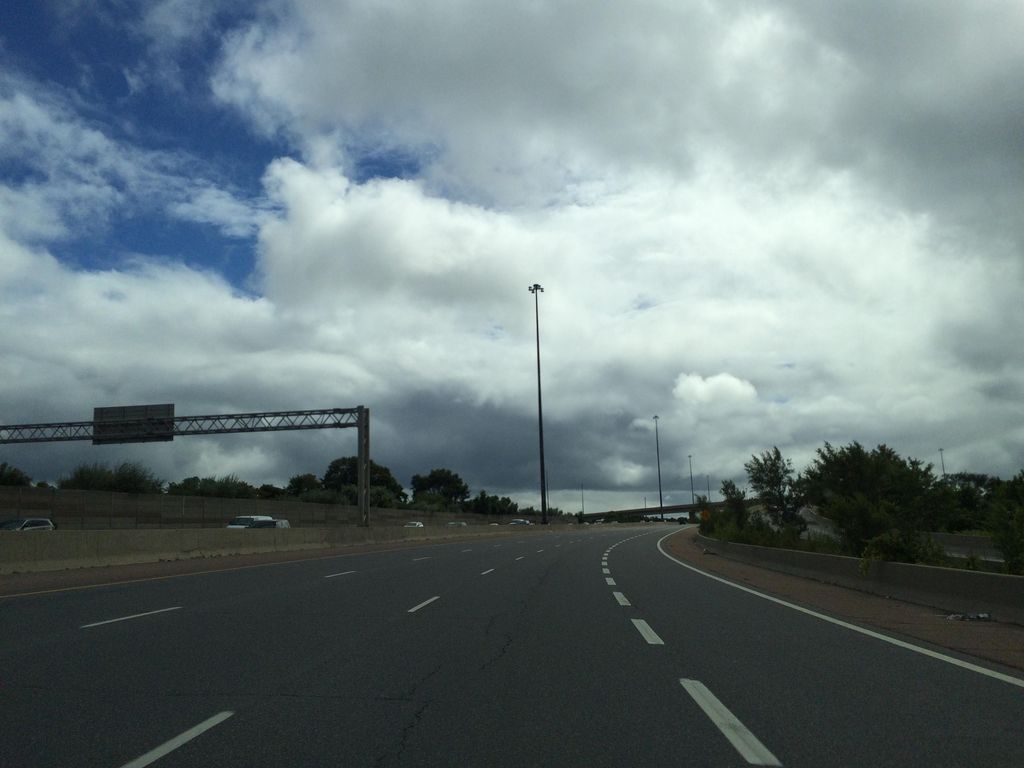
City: kitchener-waterloo